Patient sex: M
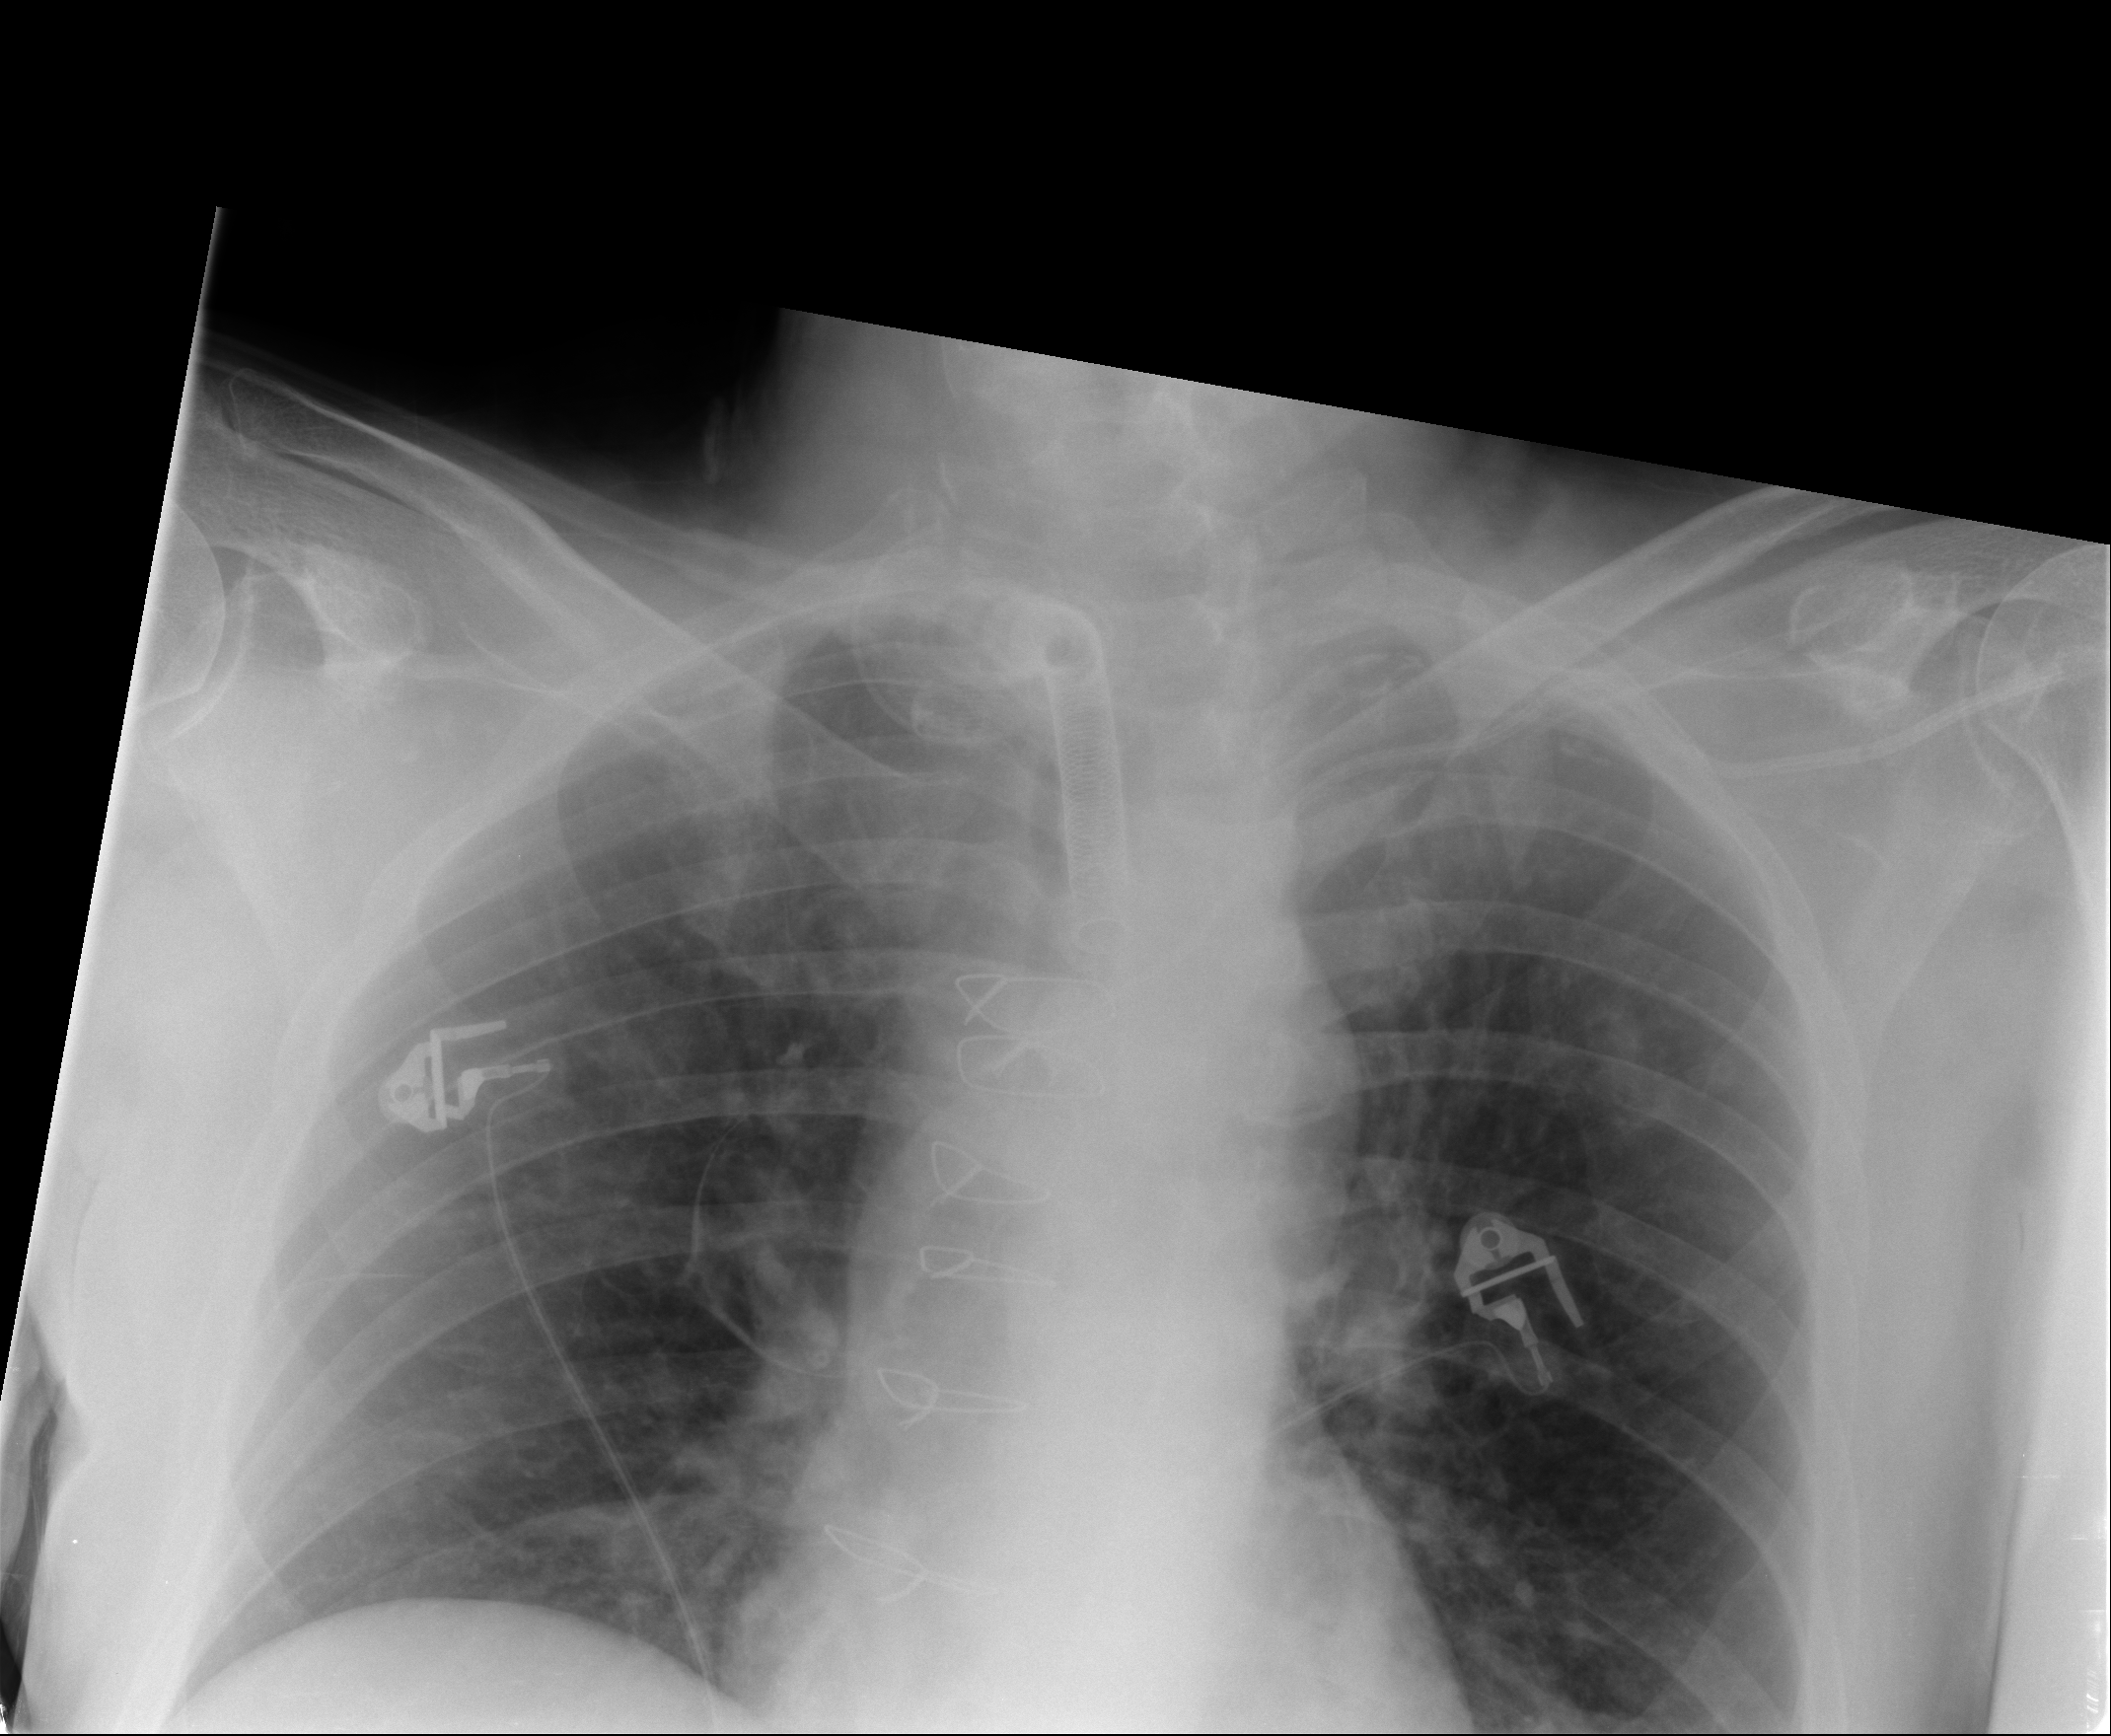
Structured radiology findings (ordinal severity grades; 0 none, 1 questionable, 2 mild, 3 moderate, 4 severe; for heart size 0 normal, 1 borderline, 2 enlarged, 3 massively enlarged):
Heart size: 0
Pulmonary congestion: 0
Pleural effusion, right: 0
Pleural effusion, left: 0
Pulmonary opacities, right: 0
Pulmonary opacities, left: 1
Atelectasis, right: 0
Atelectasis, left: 1